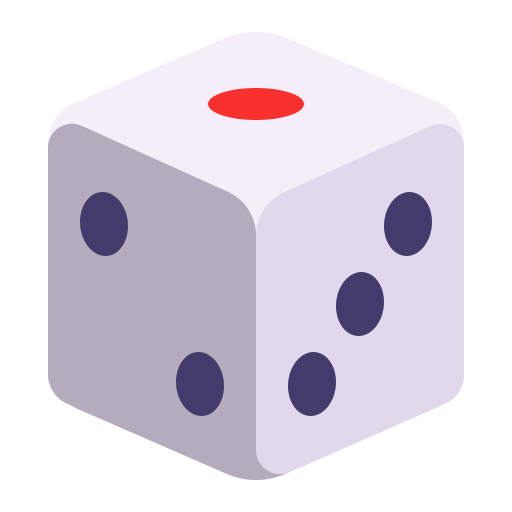
game die flat